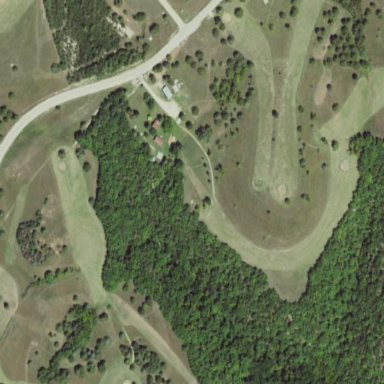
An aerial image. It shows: Golf course surrounded by greenery.